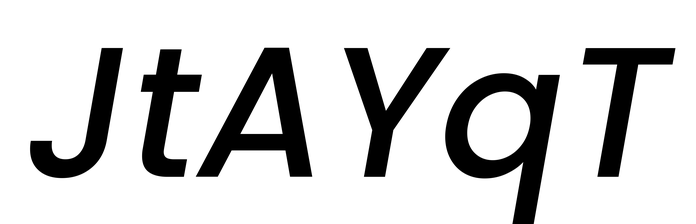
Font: Poppins-MediumItalic